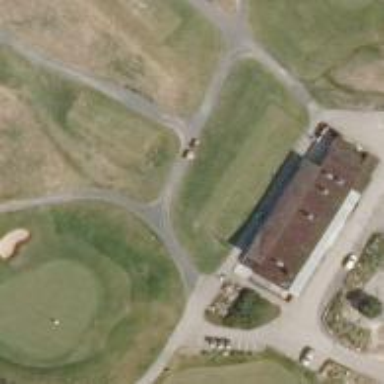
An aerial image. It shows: Nordic path for classic and skating groomed at golf course.